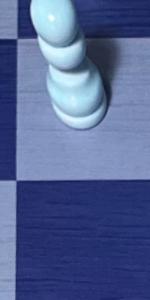
Label: Empty